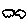
Label: cloud